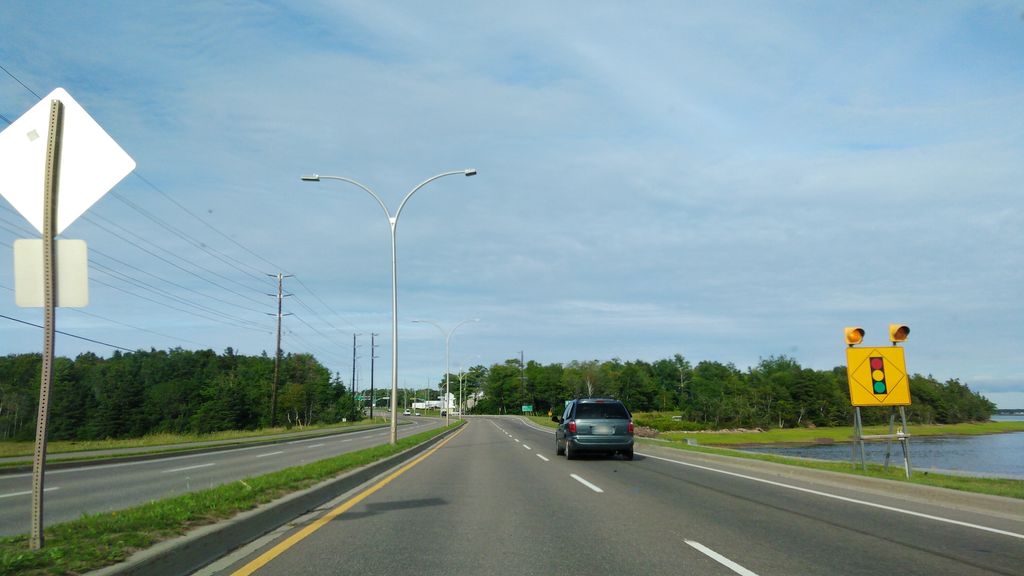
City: charlottetown